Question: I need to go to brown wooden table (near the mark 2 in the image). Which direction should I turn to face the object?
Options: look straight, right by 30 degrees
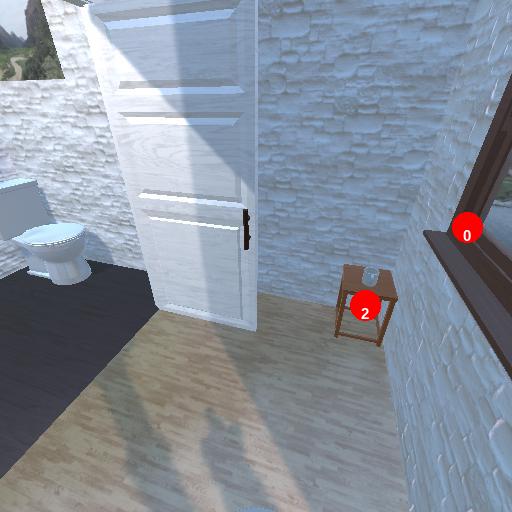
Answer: look straight